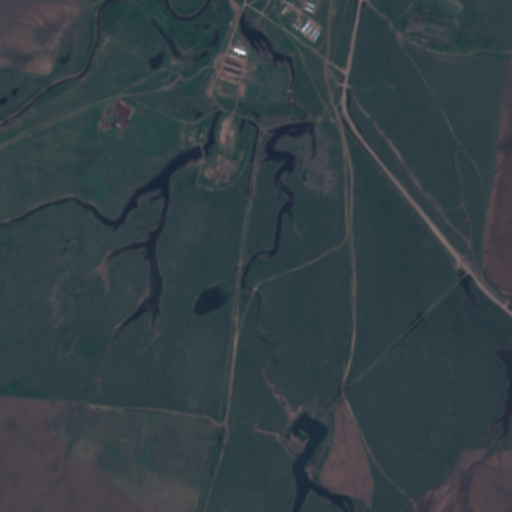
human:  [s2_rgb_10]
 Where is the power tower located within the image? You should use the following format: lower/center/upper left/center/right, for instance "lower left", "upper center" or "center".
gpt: The power tower is located in the lower center of the image.
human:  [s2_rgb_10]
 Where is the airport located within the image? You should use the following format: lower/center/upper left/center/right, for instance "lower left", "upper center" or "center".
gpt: There is no airport in the image.